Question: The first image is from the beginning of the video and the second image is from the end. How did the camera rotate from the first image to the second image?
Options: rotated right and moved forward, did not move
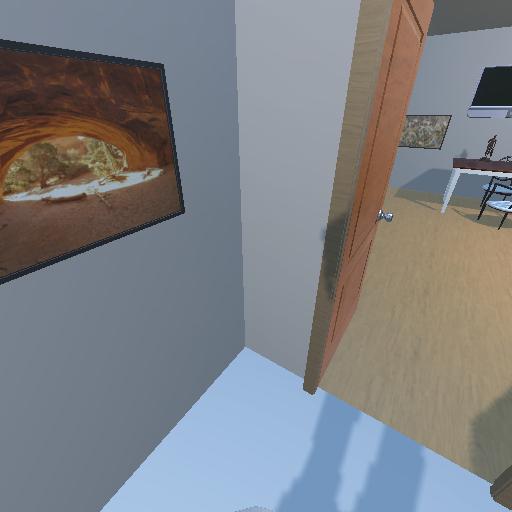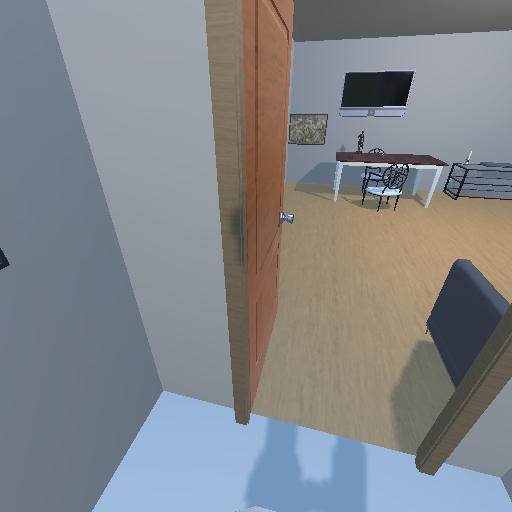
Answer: rotated right and moved forward